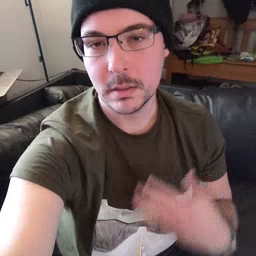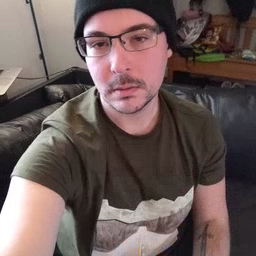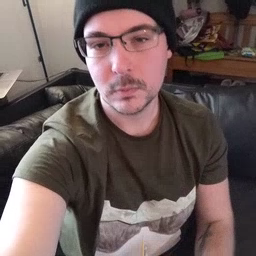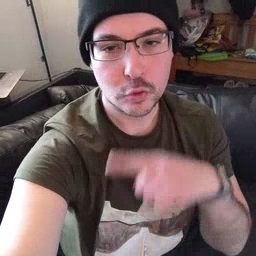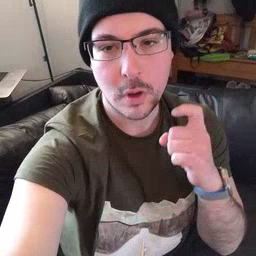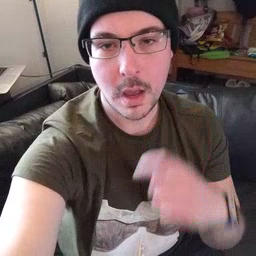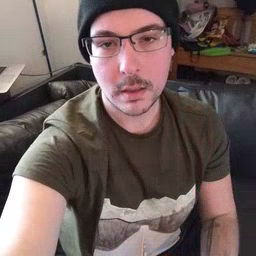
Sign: dry